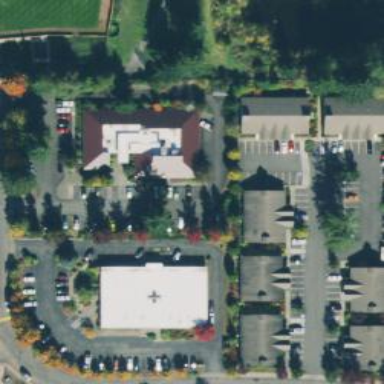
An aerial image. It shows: Healthcare clinic.